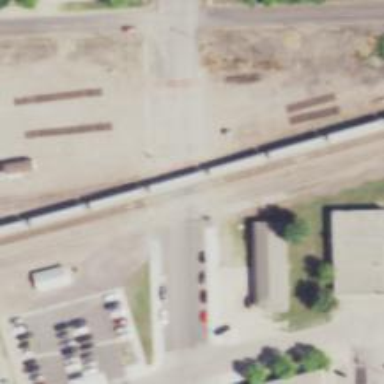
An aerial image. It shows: Railway level crossing.